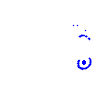
Particle: proton